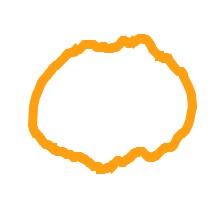
Shape: circle